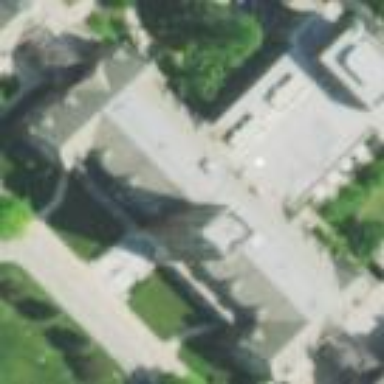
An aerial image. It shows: Building.